Question: I have generated fieldset (textboxes,selectfield etc) inside panel. After login done i display this panel using bellow code from my controller.js
'''
Ext.Viewport.add({xtype: 'IntakePanel'});
Ext.Viewport.setActiveItem({xtype: 'IntakePanel'});
'''
But after this if i try to inspect i can found two panels are there

And due to this if i try to access fields of panel i got array with length 2/4 etc.
I try to remove it using
'''
Ext.Viewport.remove(Ext.Viewport.getActiveItem(), true);
'''
but doesn't help much.
Please help me on this.
Thanks
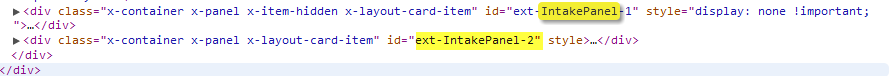
Answer: I think the framework is reinstantiating your component because when you pass only the xtype, it can't know you are trying to reference the same instance as before. try adding an id to your instance and instead of passing an xtype to setActiveItem, give it the result of a component query.
'''
Ext.ComponentQuery.query('#yourCompoId'):
'''